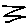
Label: zigzag